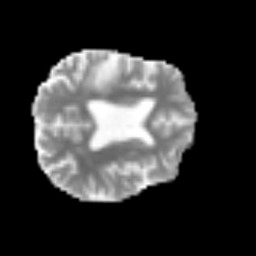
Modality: MD
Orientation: axial
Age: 75
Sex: male
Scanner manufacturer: siemens
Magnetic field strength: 3 T
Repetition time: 3.2 s
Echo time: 0.081 s